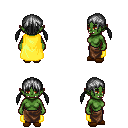
a pixel art fantasy rpg character, female body template, orc, green skin, yellow cape, robe skirt, gray twin-tailed hairstyle, brown slippers, four views (front, back, left, right), 2x2 character sprite sheet, small pixel art, hard edges, no anti-aliasing